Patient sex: M
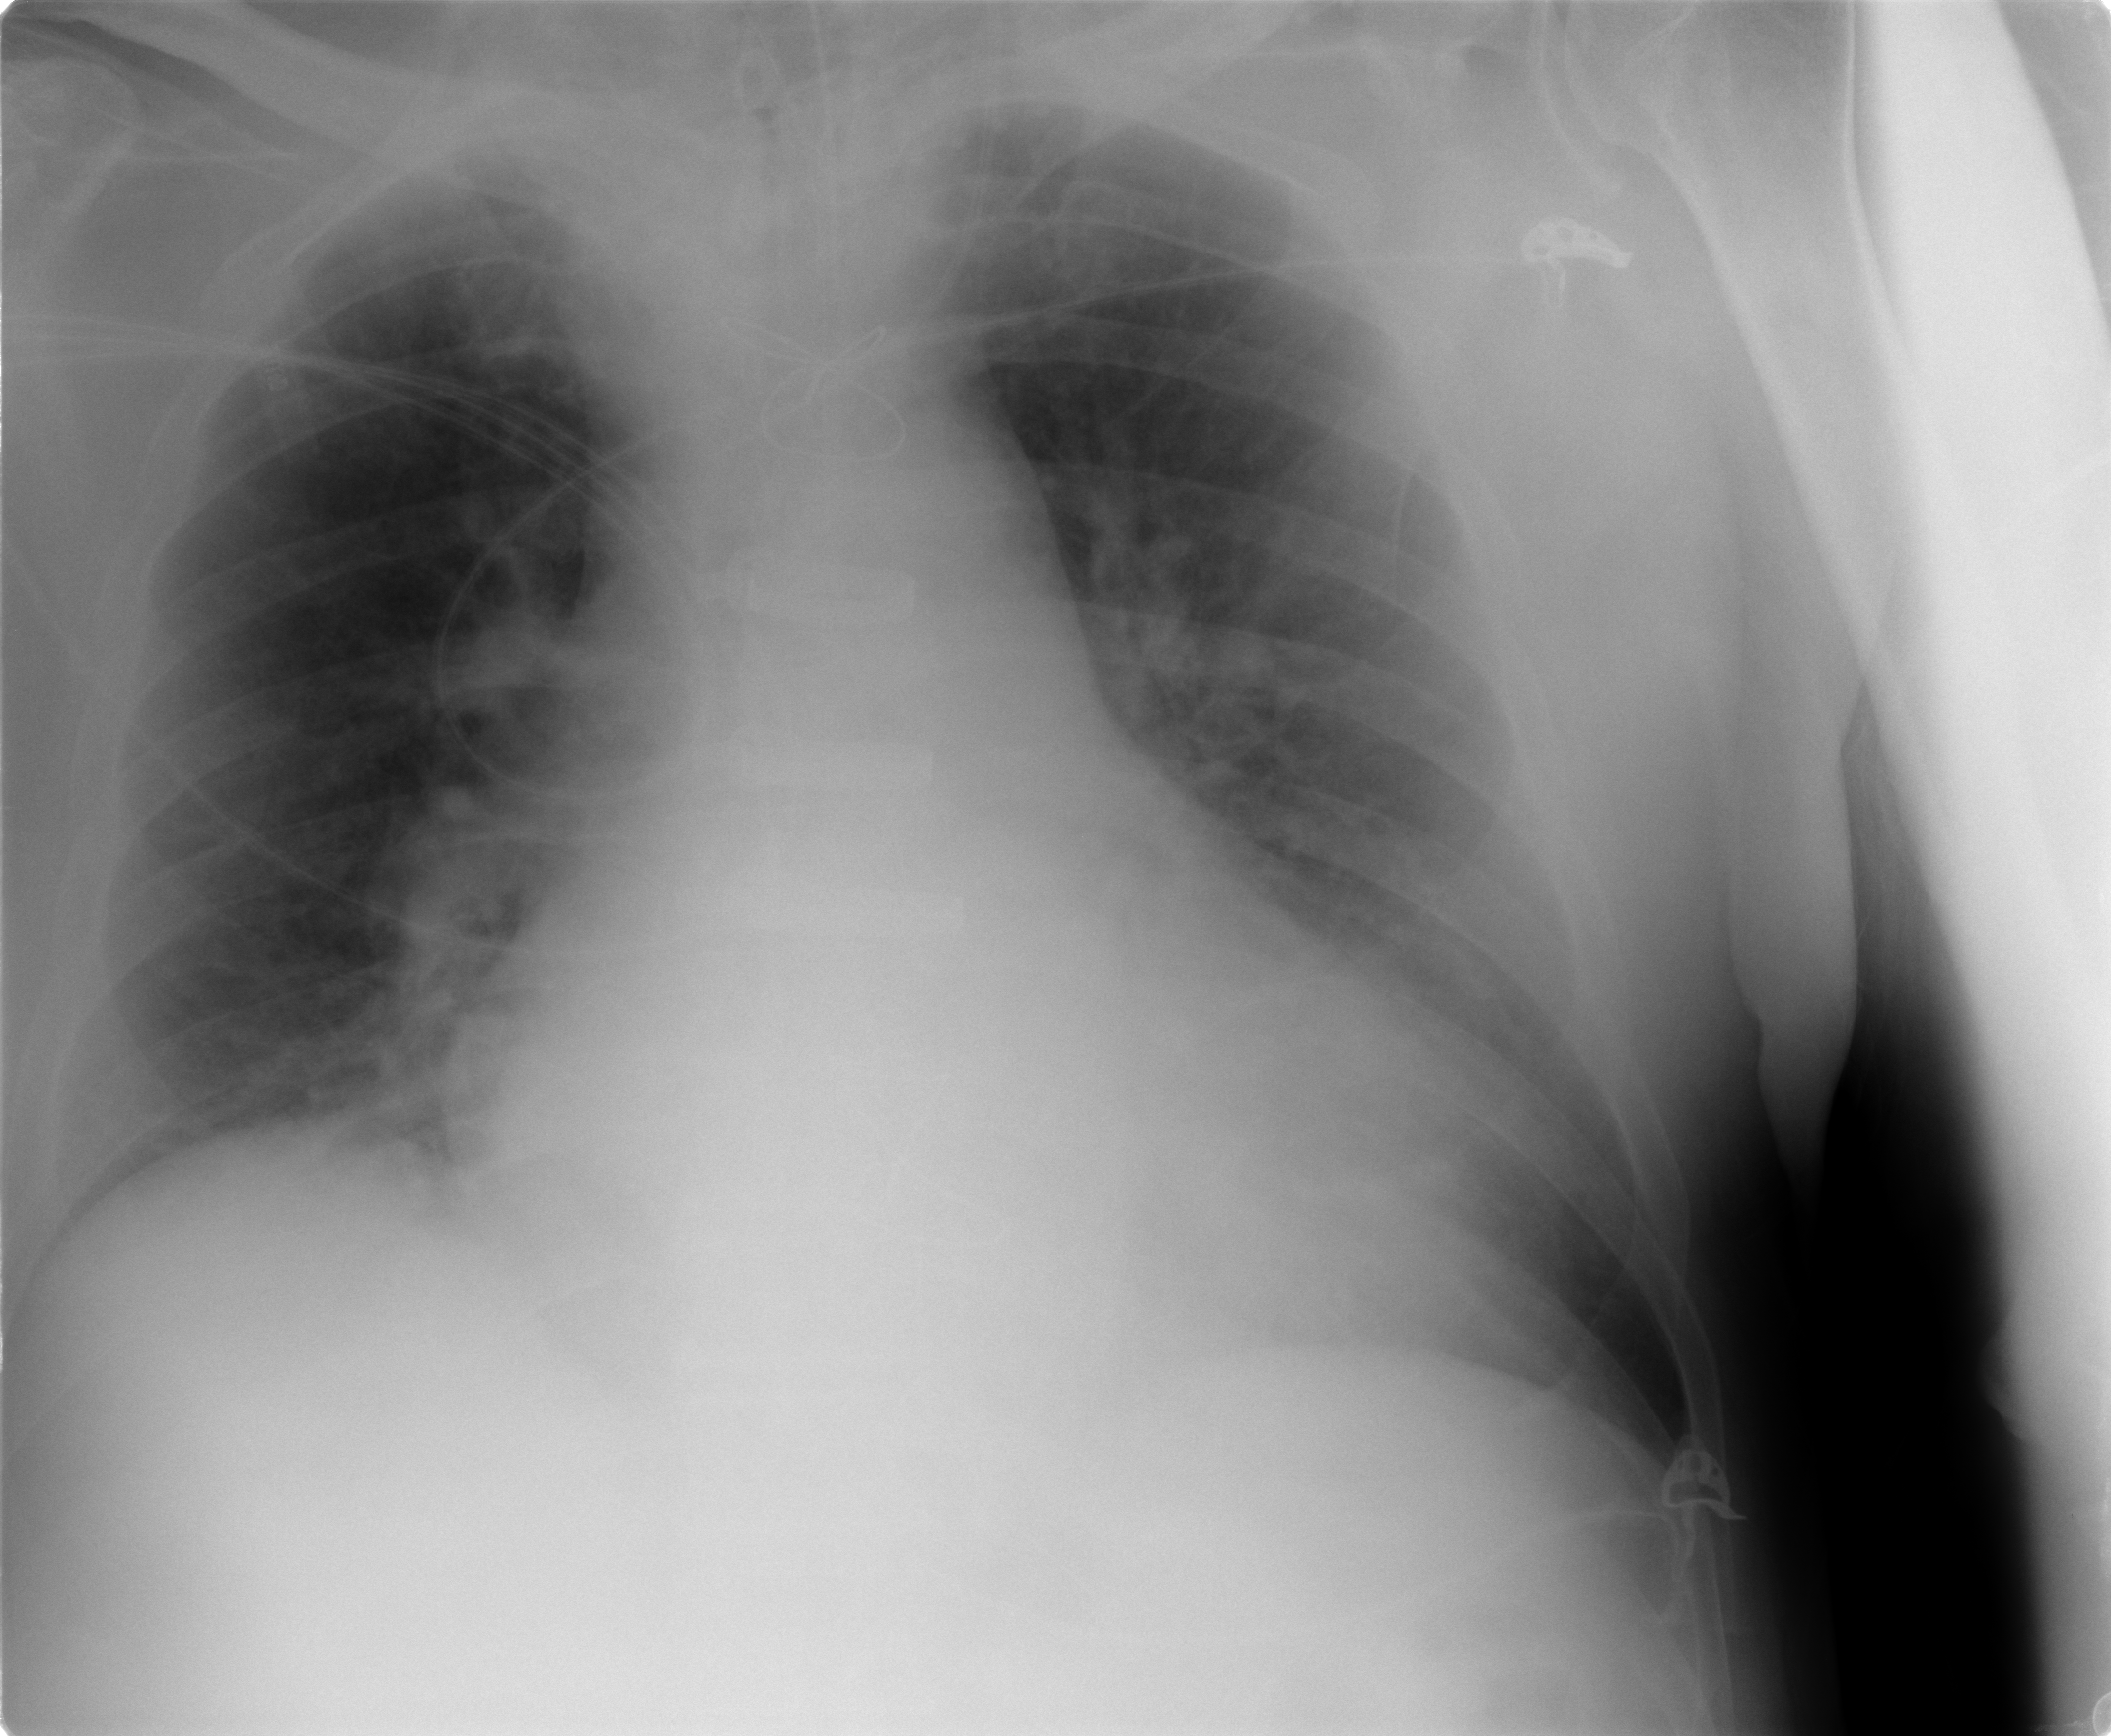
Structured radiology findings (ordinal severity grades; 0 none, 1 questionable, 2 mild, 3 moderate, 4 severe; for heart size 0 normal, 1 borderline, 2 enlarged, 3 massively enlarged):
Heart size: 2
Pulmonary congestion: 2
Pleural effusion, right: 1
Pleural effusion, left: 1
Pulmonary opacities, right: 1
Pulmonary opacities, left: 2
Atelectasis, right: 2
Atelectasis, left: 2